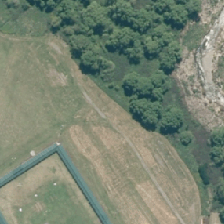
Land cover: shortrotation_cropland